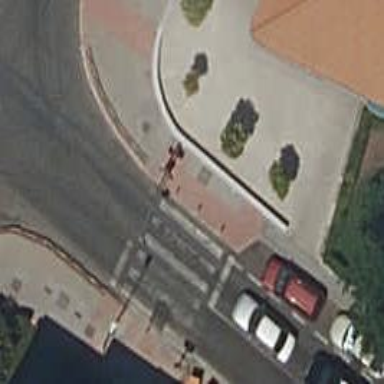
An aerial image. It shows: Uncontrolled footway crossing with markings.